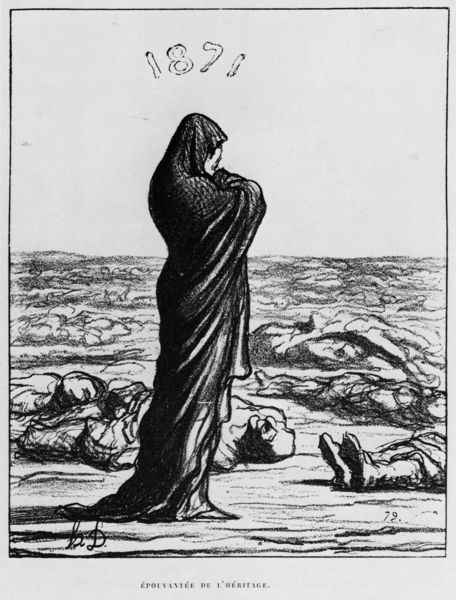
Titel: 1871
Künstler: Honoré Daumier
Standort: France (Standort unbekannt)
Institution: Privatsammlung
Schlagwörter: berg, fuß, gemälde, himmel, kampf, kopf, körper, mann, schatten, umhang, weiß, landschaft, menschen, frankreich, frau, grau, hintergrund, mund, männer, nase, profil, rücken, schwarz, zeichnung, gras, rasen, tuch, weg, wiese, hochformat, augen, falten, gesicht, mensch, stehen, tod, tot, toter, trauer, weit, hände, schauen, signatur, ebene, erde, feld, horizont, weite, boden, auge, figur, gewand, kostüm, kutte, mantel, pose, stoff, drei, blatt, beine, deutschland, bein, füße, schrift, strand, papier, liegen, datierung, öde, graphik, silhouette, fliessen, bretagne, krieg, schlacht, soldaten, falte, witwe, kopftuch, datum, zahlen, faltenwurf, jahreszahl, umriss, gestalt, buch, bedeckt, haufen, kohle, weinen, druck, druckgraphik, lithographie, schwarzweiss, monogramm, radierung, stich, titel, lithografie, seite, leichen, soldat, tote, litho, nonne, beschriftung, bleistift, kohlezeichnung, stift, jahr, untertitel, massaker, niederlage, opfer, umhüllt, verhüllt, bildunterschrift, gefallen, gesichtslos, schlachtfeld, weinend, geist, schwary, trist, sensenmann, hülle, pest, der tod, gehüllt, gevatter, leichenfeld, totenfeld, trauerfigur, tpd, 1871, tode, 79, der tot